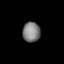
Tissue: lung
Cell type: Endothelial cells
Senescence score: 0.5961
Nuclear area (px): 345
Mean DAPI intensity: 127.232